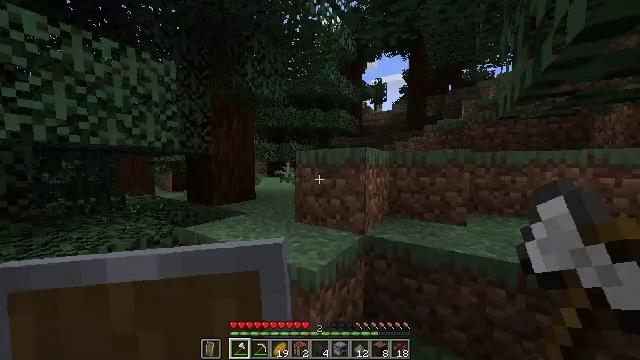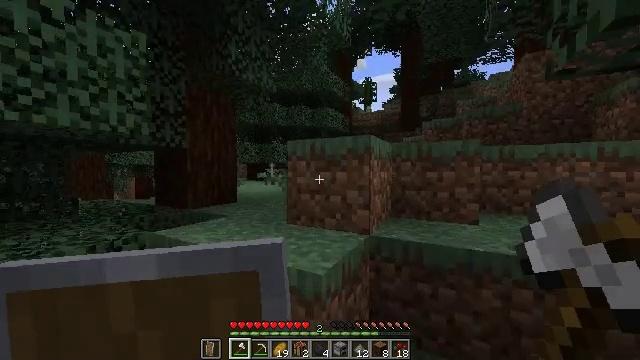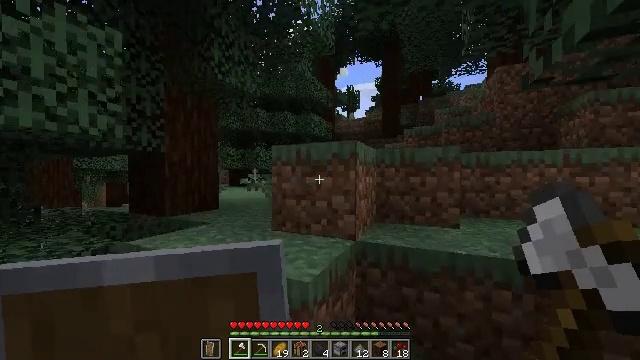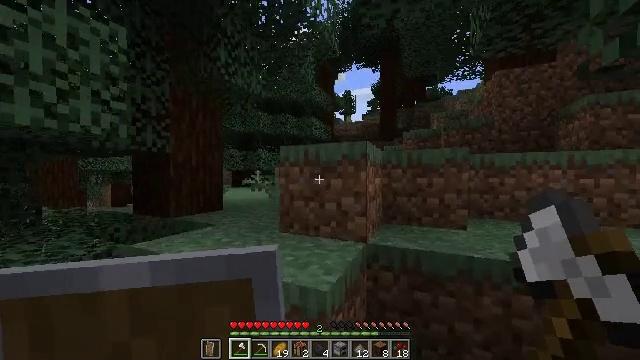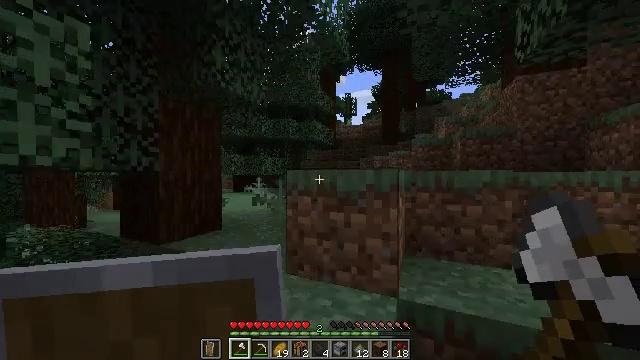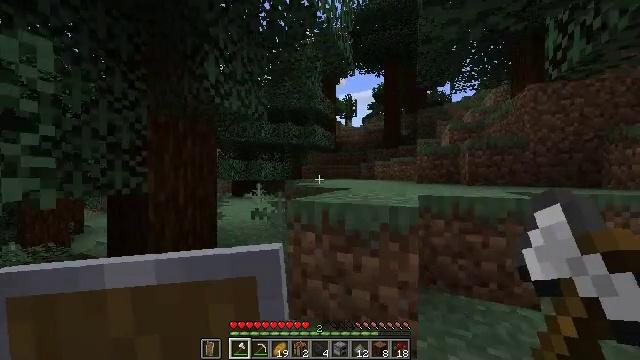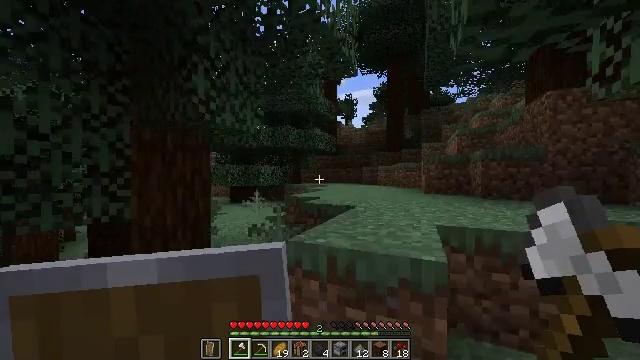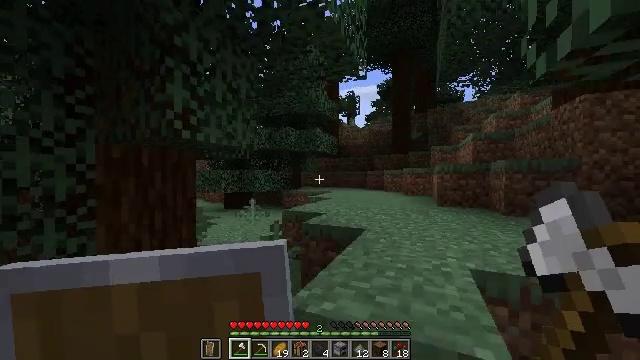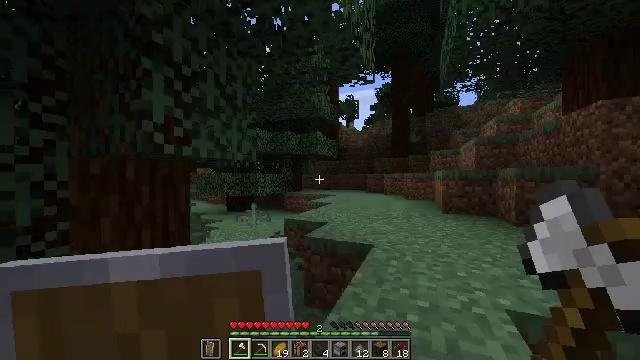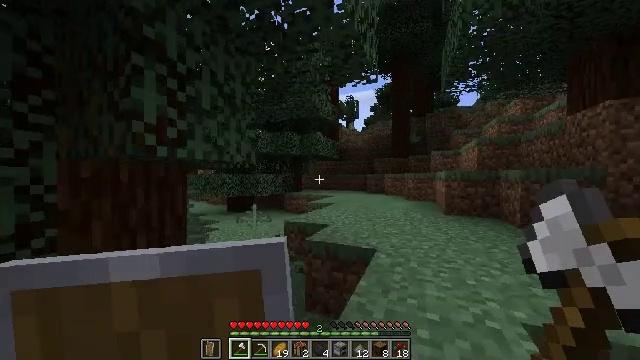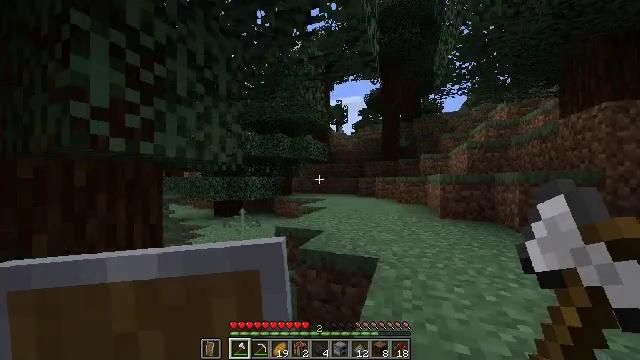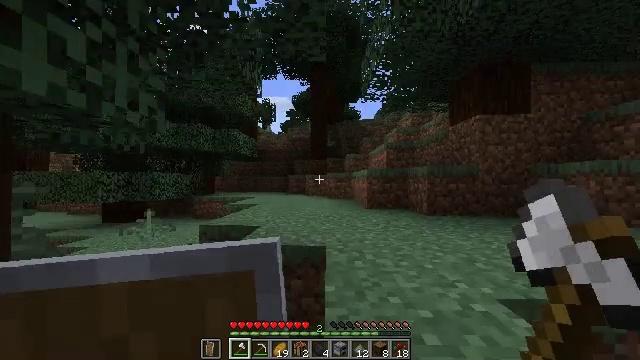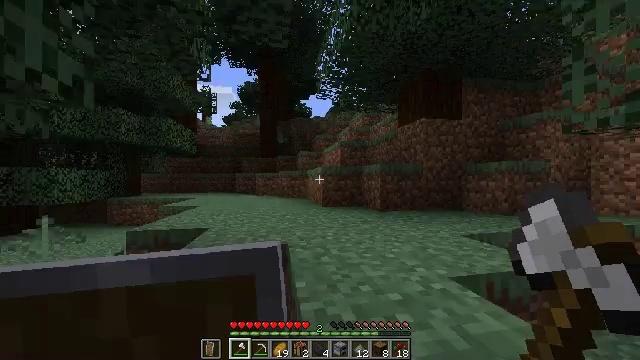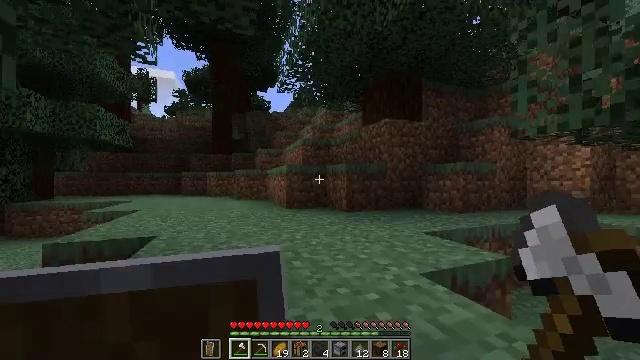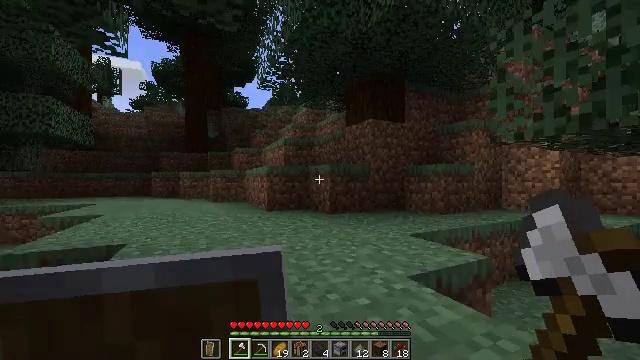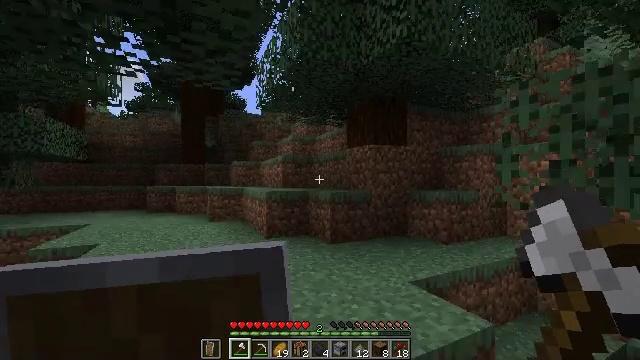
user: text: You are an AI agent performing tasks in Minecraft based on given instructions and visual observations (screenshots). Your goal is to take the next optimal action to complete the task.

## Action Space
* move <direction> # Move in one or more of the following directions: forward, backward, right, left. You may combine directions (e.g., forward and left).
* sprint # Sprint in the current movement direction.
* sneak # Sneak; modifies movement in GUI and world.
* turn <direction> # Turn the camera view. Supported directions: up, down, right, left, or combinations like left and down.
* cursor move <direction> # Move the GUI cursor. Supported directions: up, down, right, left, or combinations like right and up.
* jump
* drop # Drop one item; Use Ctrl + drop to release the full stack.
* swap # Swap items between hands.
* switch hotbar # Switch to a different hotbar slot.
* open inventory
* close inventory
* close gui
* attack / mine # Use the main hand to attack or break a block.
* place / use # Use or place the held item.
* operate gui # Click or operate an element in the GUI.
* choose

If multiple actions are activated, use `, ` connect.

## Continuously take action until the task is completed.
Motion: motion action
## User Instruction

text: Clear the sweet berry bush to collect the sweet berries.
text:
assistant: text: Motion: move forward, sprint, turn right and up, jump
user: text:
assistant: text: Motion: move forward, sprint, turn right and up, jump
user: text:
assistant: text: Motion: move forward, sprint, jump
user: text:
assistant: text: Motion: move forward, sprint, jump
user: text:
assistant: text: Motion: move forward, sprint, jump
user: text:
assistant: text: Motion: move forward, sprint, jump
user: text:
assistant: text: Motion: move forward, sprint, jump
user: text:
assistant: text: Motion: move forward and move left, sprint, jump
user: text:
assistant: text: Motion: move forward and move left, sprint, jump
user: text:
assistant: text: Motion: move forward and move left, sprint, turn right, jump
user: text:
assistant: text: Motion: move forward, sprint, turn right, jump
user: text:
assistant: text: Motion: move forward, sprint, turn right, jump
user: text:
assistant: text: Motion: move forward, sprint, turn right, jump
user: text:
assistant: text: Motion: move forward, sprint, turn right, jump
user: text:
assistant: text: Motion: move forward, sprint, jump
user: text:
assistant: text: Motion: move forward, sprint, jump
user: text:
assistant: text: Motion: move forward, sprint, jump
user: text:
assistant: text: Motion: move forward, sprint, jump
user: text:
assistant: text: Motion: move forward, sprint, turn left, jump
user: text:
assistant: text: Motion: move forward, sprint, turn left, jump
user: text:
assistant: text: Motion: move forward, sprint, turn left, jump
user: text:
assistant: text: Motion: move forward, sprint, turn left, jump
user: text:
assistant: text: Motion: move forward, sprint, turn left, jump
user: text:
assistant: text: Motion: move forward, sprint, turn left, jump
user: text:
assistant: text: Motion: move forward, sprint, turn left, jump
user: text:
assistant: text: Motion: move forward, sprint, turn left, jump
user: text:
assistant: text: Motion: move forward, sprint, turn left, jump
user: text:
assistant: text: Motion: move forward, sprint, turn left, jump
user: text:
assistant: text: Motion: move forward, sprint, jump
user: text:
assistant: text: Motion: move forward, sprint, jump